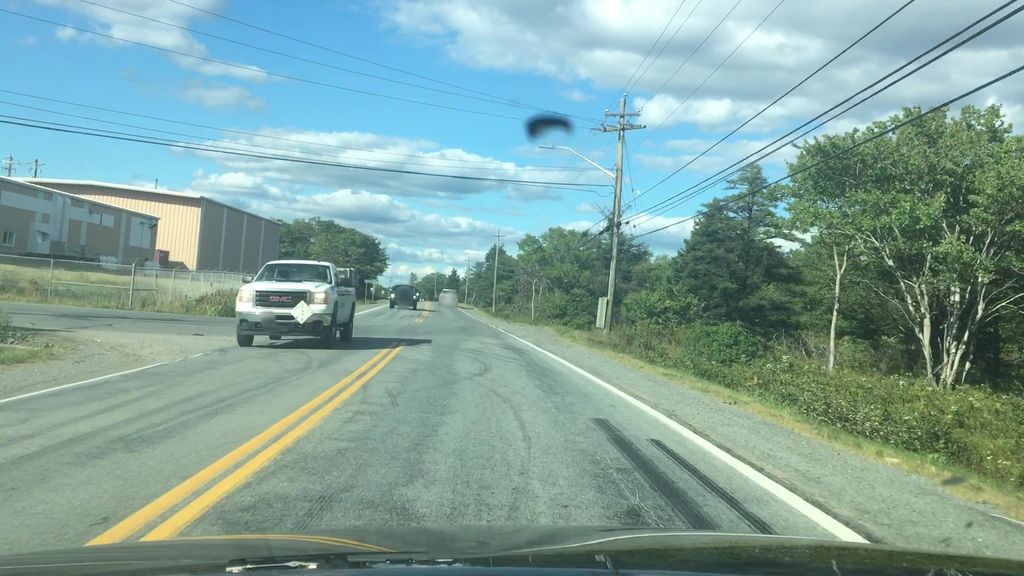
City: halifax